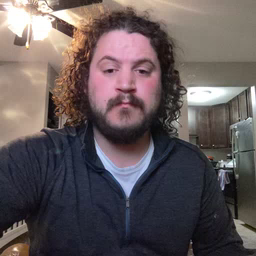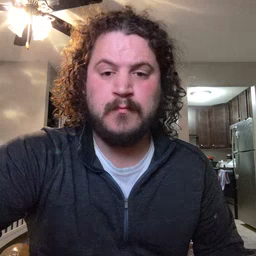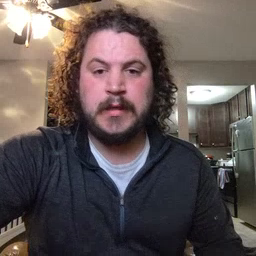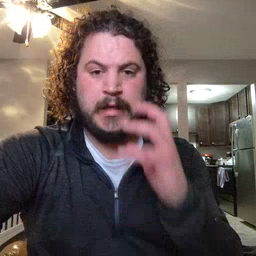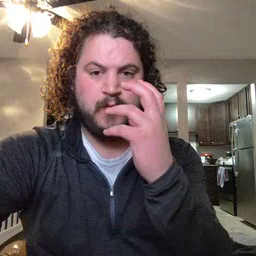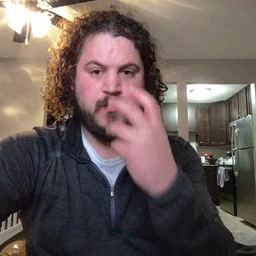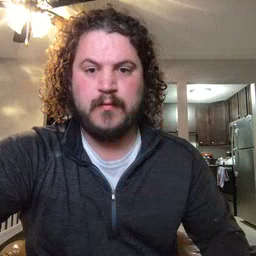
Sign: clown